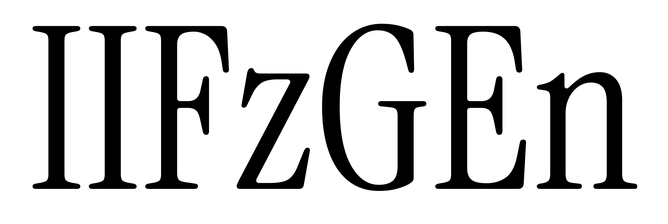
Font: InstrumentSerif-Regular